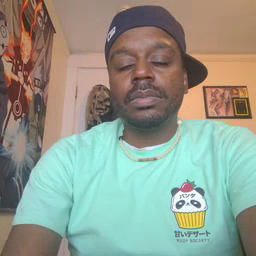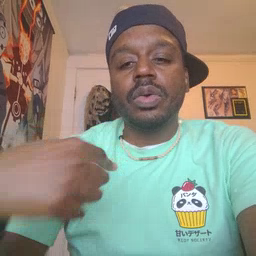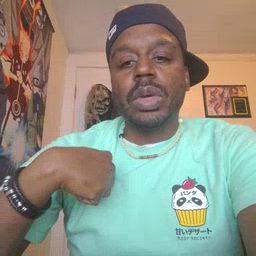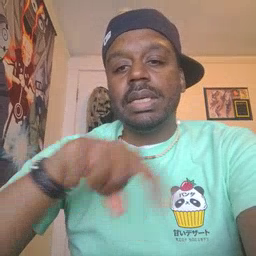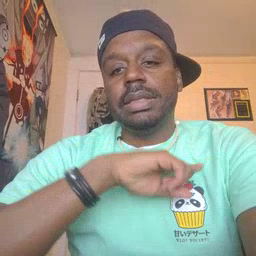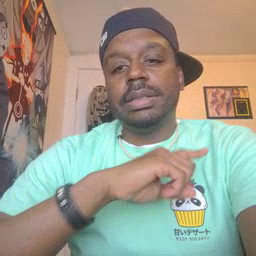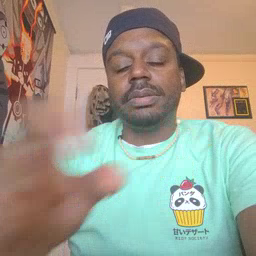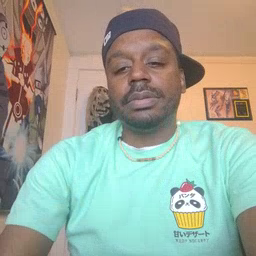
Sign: weus